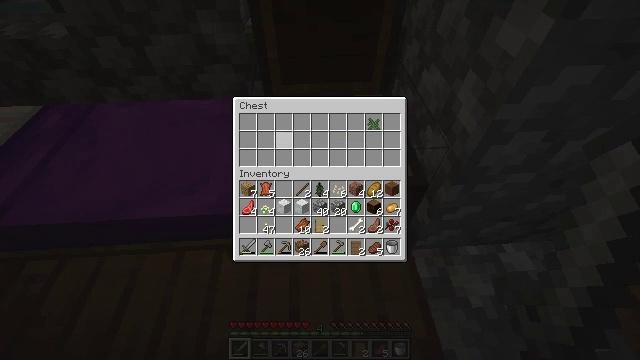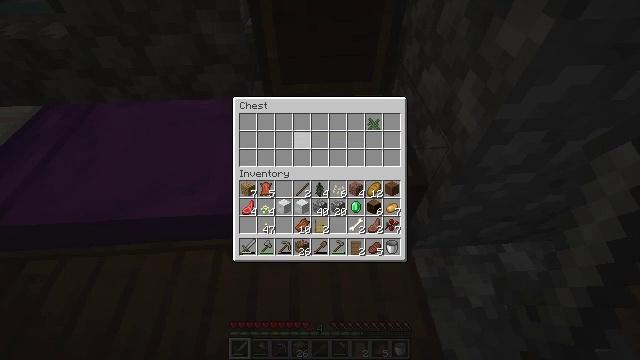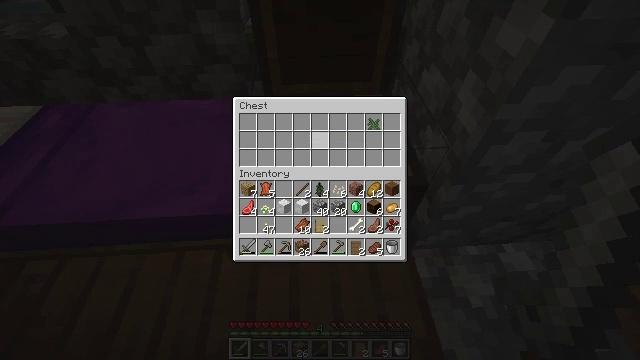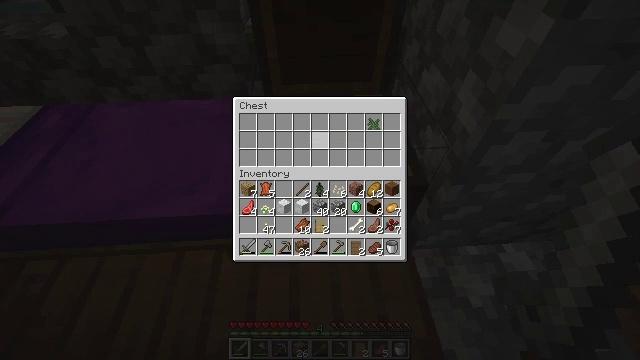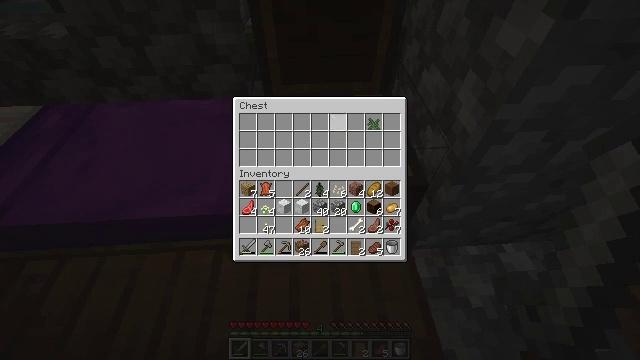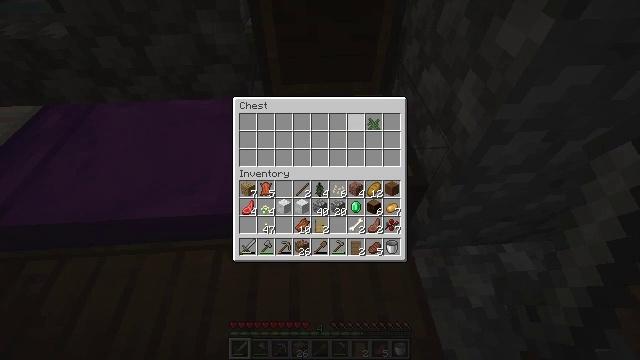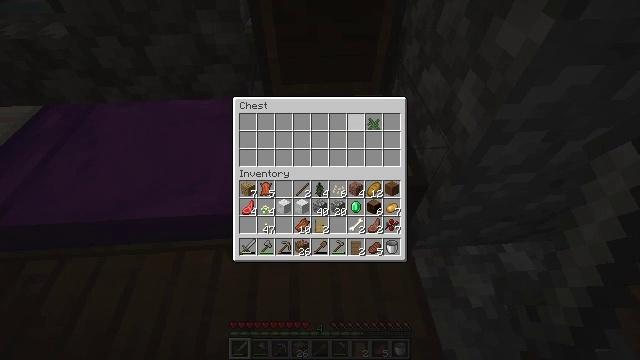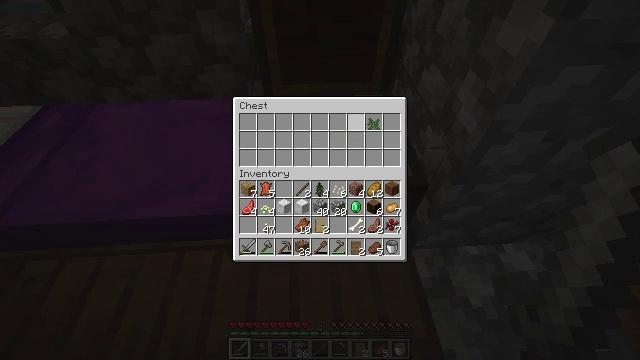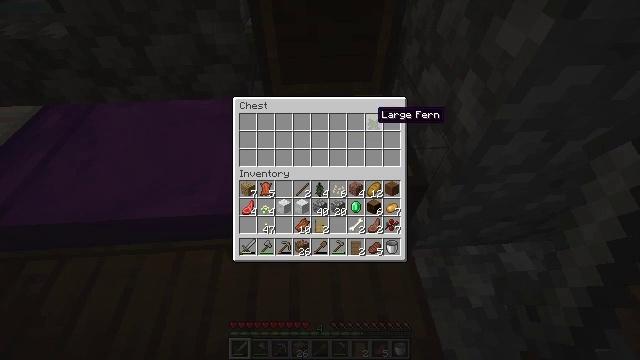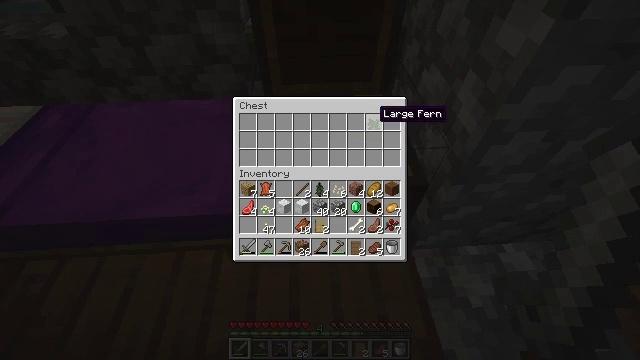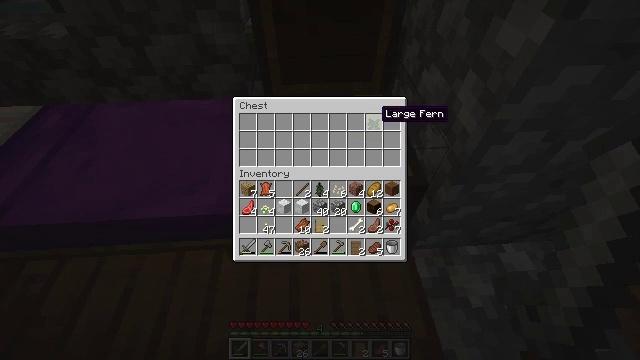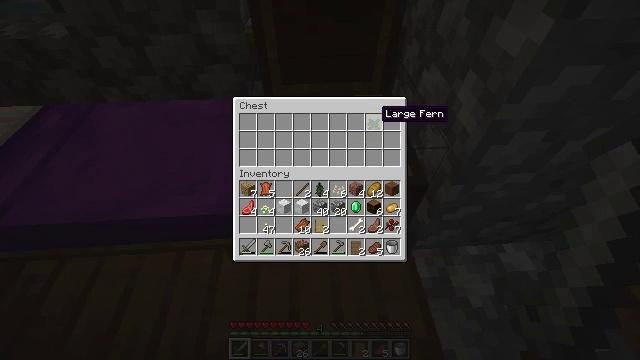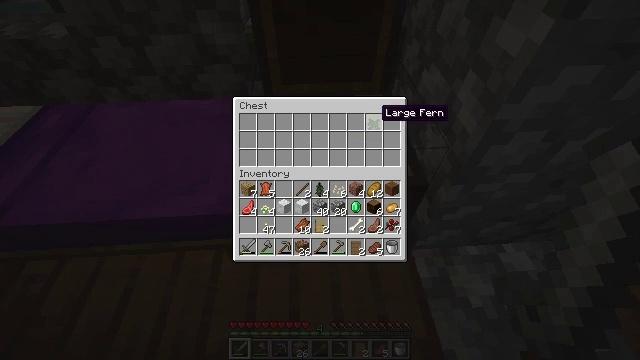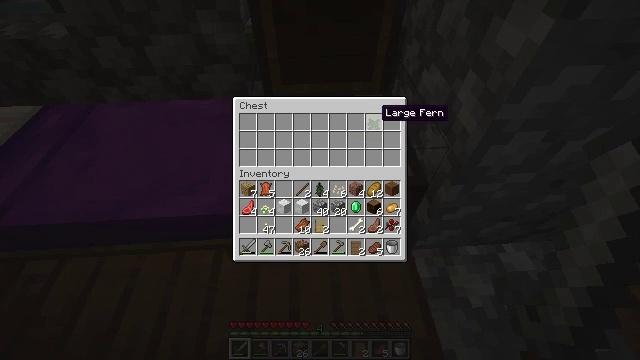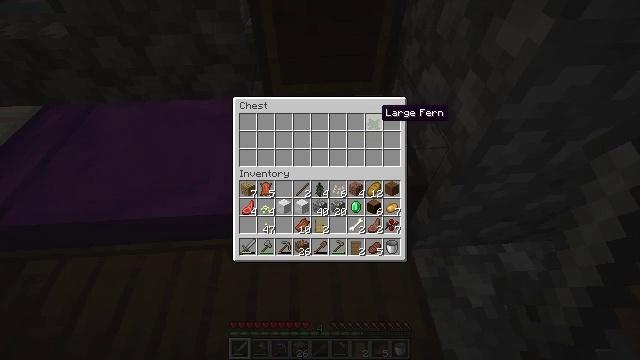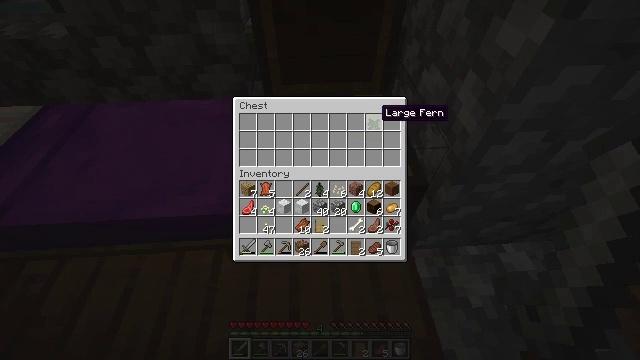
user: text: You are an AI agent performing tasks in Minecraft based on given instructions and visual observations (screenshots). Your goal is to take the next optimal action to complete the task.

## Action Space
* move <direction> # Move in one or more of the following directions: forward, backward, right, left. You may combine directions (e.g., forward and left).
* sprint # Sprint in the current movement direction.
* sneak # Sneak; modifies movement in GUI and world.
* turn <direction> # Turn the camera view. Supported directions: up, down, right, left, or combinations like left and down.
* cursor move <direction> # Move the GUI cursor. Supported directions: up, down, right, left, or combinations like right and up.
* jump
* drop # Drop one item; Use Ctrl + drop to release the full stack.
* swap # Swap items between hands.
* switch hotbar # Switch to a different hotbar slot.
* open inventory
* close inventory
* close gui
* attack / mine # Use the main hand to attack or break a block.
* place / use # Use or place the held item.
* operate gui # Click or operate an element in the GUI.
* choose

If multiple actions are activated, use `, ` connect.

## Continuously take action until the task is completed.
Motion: motion action
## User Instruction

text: Break the spruce door to remove it.
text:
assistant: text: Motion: sneak, cursor move right
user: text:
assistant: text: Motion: sneak, cursor move right
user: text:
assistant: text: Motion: sneak, cursor move right
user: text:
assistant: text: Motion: sneak, cursor move right
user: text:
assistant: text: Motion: sneak, cursor move right
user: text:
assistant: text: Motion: sneak, cursor move right
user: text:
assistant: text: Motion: sneak
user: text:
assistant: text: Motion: sneak, cursor move right
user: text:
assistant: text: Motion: sneak
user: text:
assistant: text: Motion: sneak
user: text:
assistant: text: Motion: sneak
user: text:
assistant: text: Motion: sneak
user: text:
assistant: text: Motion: sneak
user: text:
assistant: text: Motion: sneak
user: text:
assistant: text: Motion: sneak
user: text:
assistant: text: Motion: sneak
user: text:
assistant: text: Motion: sneak
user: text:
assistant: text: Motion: sneak
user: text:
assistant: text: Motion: sneak
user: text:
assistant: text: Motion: sneak
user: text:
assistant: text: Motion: sneak, operate gui
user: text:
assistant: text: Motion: sneak, operate gui
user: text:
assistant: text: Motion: sneak, operate gui
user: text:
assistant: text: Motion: sneak
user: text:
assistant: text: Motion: sneak
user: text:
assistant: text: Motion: sneak
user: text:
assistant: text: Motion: sneak
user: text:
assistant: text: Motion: sneak, cursor move right
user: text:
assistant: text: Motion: sneak, cursor move right and down
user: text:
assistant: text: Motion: sneak